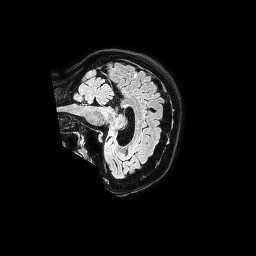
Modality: FLAIR
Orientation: sagittal
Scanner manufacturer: philips
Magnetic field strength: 1.5 T
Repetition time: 4.8 s
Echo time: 0.3 s